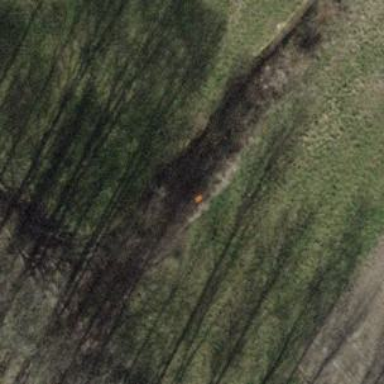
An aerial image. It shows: Pipeline marker.